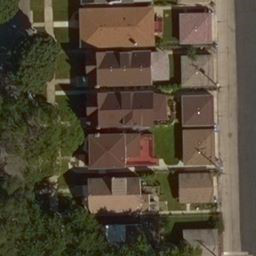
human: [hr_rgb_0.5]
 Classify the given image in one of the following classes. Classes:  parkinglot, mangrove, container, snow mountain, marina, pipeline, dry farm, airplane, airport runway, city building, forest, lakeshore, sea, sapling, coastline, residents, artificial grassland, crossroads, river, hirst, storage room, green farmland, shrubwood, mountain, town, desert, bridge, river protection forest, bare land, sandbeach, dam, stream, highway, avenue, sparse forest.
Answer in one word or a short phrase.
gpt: residents